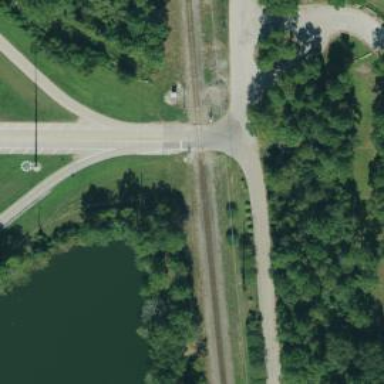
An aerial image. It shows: Stop road.